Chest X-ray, PA view. Patient: 70 years old, sex M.
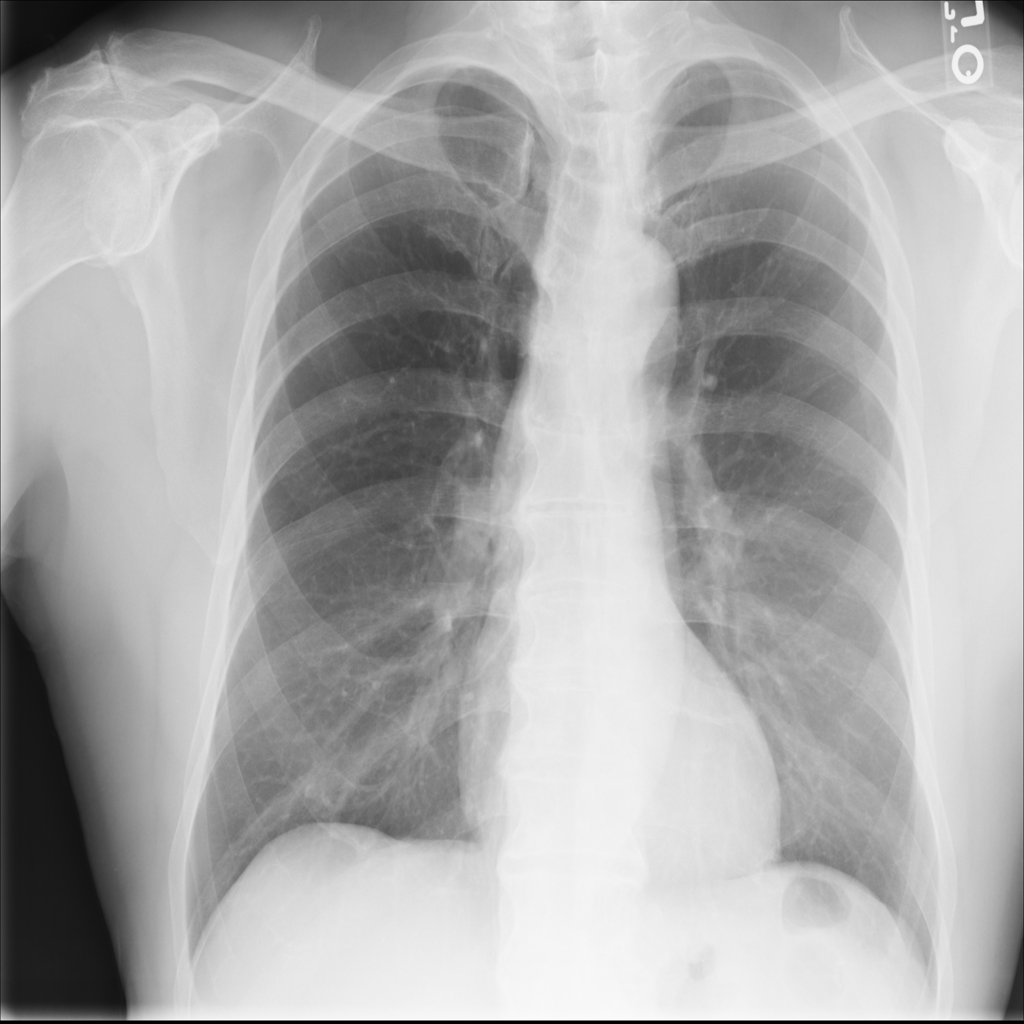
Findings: No Finding